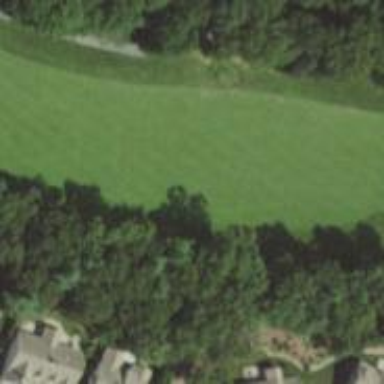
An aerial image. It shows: Grassy area designated as golf fairway.